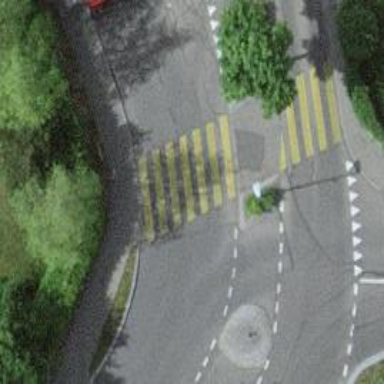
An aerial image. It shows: Marked crossing on the road.